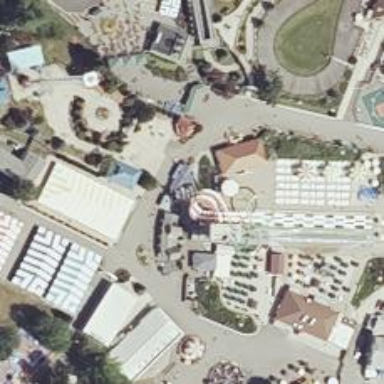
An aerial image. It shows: Water slide attraction.